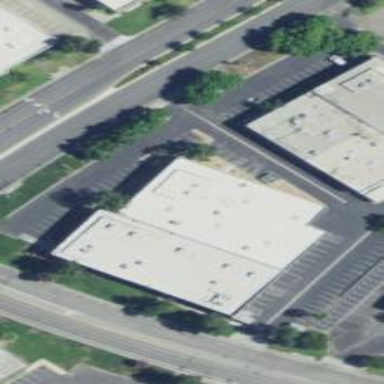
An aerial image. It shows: Warehouse building.